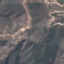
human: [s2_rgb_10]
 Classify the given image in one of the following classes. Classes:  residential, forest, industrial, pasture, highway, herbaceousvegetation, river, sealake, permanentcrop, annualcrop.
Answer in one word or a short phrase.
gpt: HerbaceousVegetation